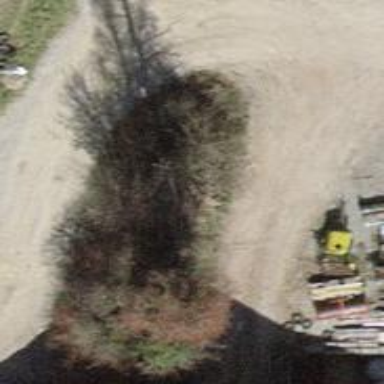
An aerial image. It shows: Urban tree adds touch of nature to the surroundings.